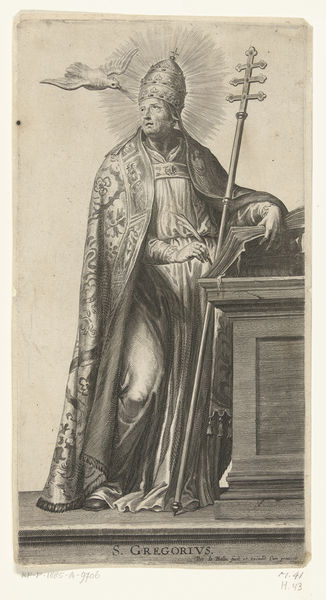
Titel: Heilige Gregorius als paus met patriarchaal kruis en duif als Heilige Geest
Künstler: Pieter de (I) Bailliu
Standort: Amsterdam
Institution: Rijksmuseum
Schlagwörter: feder, umhang, vogel, tisch, muster, taube, gewand, mantel, schrift, stab, bischof, papst, buch, kreuz, druck, lithographie, karte, heiligenschein, schreiben, heiliger, tiara, kirchlich, spielbein, zepter, geist, katholisch, heiliger geist, strahlenkranz, heilger, gregor, bischofstab, religon, katheter, gregori v, kateter